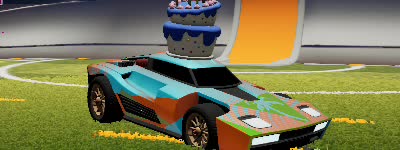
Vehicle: breakout